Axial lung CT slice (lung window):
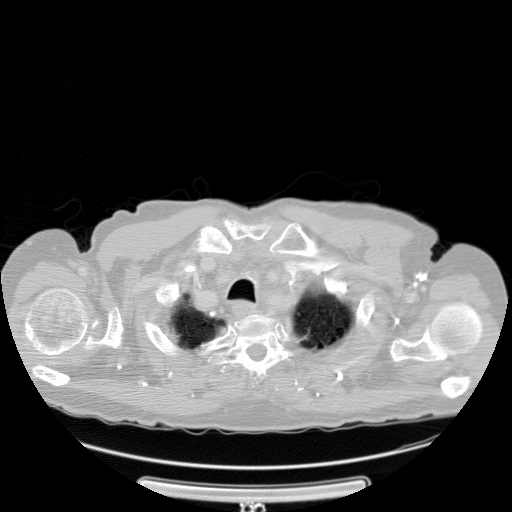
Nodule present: no